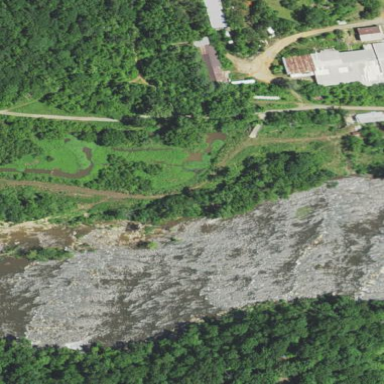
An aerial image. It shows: Rapid whitewater waterway with rapids.